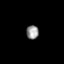
Tissue: skin
Cell type: T cells
Senescence score: 0.7091
Nuclear area (px): 168
Mean DAPI intensity: 148.155